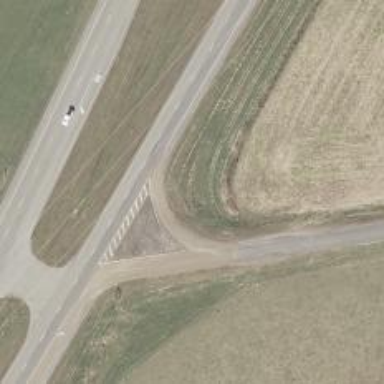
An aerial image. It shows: Trunk link highway.